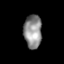
Tissue: lung
Cell type: Others
Senescence score: 0.1293
Nuclear area (px): 587
Mean DAPI intensity: 142.073